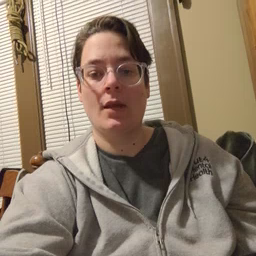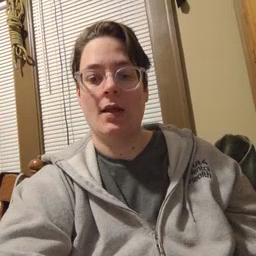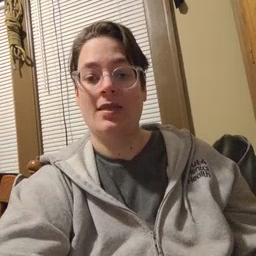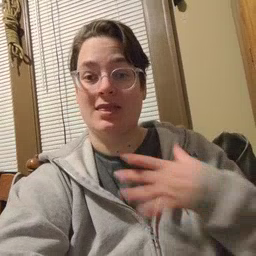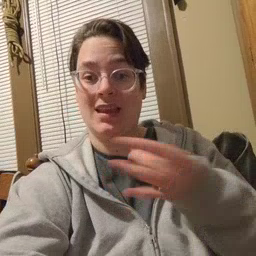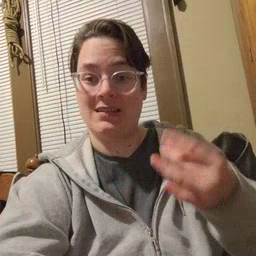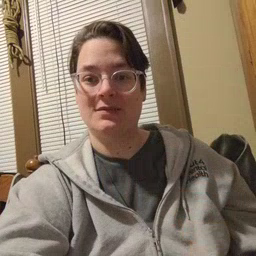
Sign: like